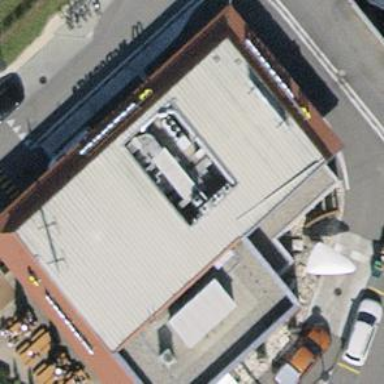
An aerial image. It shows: Fast food restaurant in building.